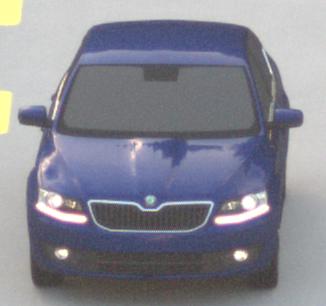
Make: Skoda
Model: Octavia 1.2 TSI
Detailed model: Octavia (III) Limousine
Model produced from: 2013/02
Model produced until: 2015/04
Doors: 5
Color: blue
Road condition: dry road
Daytime: sunrise or sunset
Contrast: low contrast